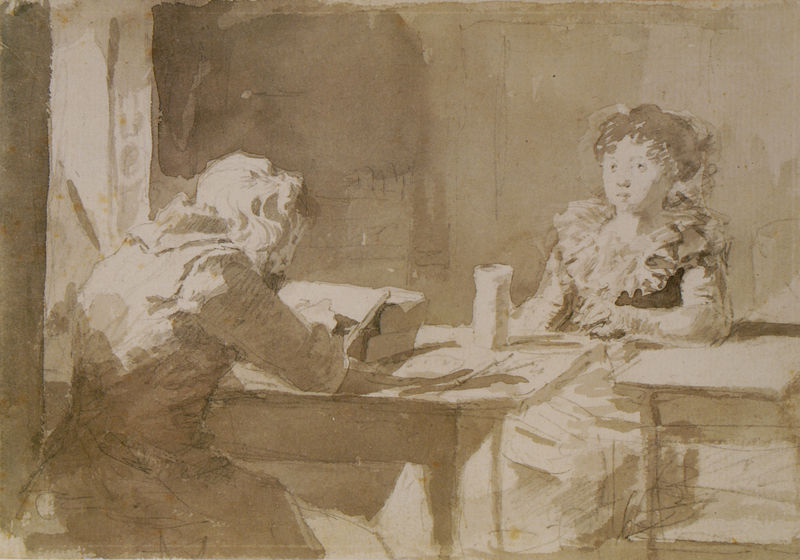
Titel: Cantius Dillis zeichnet ein Mädchen
Künstler: Johann Georg von Dillis
Standort: München
Institution: Privatbesitz
Schlagwörter: dunkel, hand, kopf, mann, schatten, weiß, aquarell, mädchen, sitzen, braun, fenster, frau, frisur, glas, grau, haar, hell, kleid, licht, raum, rücken, schwarz, skizze, stuhl, szene, tisch, tische, zeichnung, zimmer, blick, dame, rot, rock, anzug, jacke, jung, wand, arm, augen, gesicht, kragen, spitze, innenraum, portrait, porträt, tischbein, haare, interieur, kostüm, mantel, pose, sitzend, kind, paar, vater, frontal, kontrast, locke, locken, krug, vase, bücher, papier, modell, genrebild, genremalerei, lehrer, schule, studie, unterricht, vergilbt, bank, grisaille, sepia, romantik, lesen, atelier, kerze, maler, hinterkopf, rüschen, ellenbogen, model, becher, laviert, tusche, gefäß, buch, dose, druck, künstler, leinwand, bleistift, entwurf, malen, palette, pinsel, stift, zeichnen, gut, brief, schreiben, frontansicht, stapel, gelehrter, schreiber, lernen, block, genregemälde, grautöne, gegenüber, zeichner, zeichung, tuschzeichnung, bücherstapel, sepiazeichnung, porträtsitzung, kostüm7, tisce, zweifargig, portraitsitzung, arm auflehnend, herr zeichnend, pinsel#, künstler und modell, pauker